一年级 · 逻辑题
条小鱼应该排在哪儿.

ब6 बिल किल बिल बिल किल
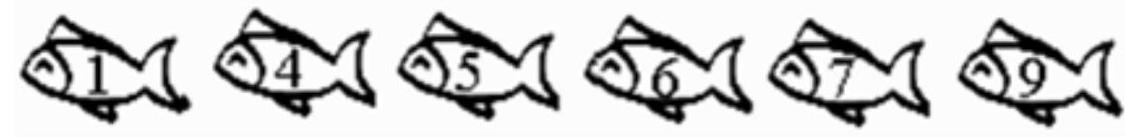
答案: 条小鱼应该排在 5 和 7 之间.